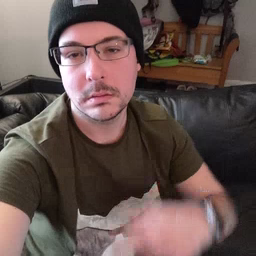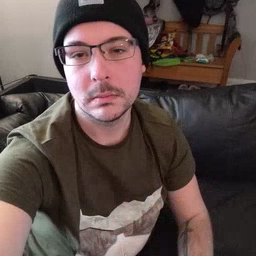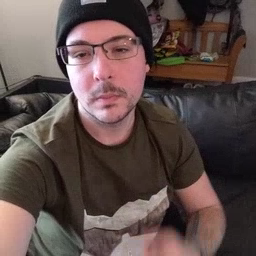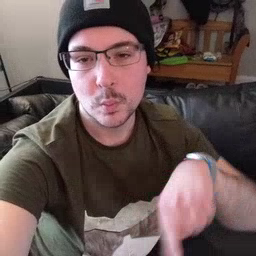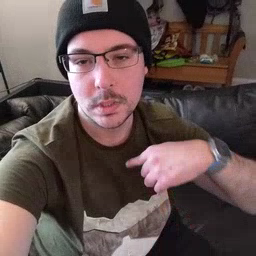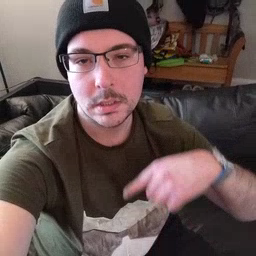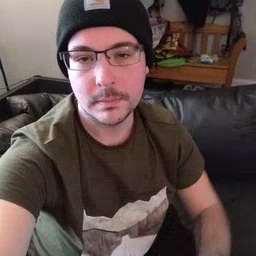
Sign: weus